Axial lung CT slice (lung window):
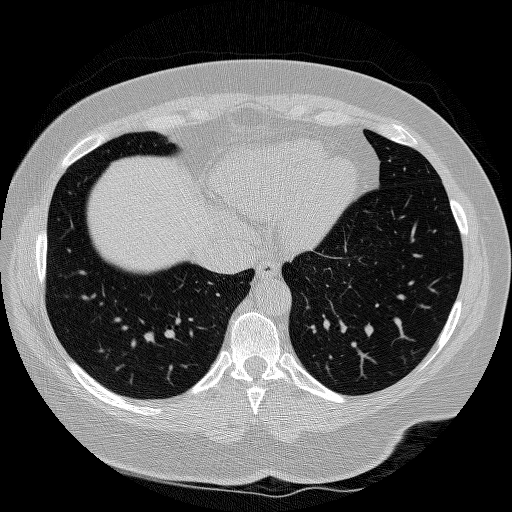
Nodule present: no